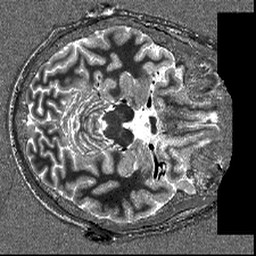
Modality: T1map
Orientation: axial
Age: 30
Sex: male